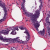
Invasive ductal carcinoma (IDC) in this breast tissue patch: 0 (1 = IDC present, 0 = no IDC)